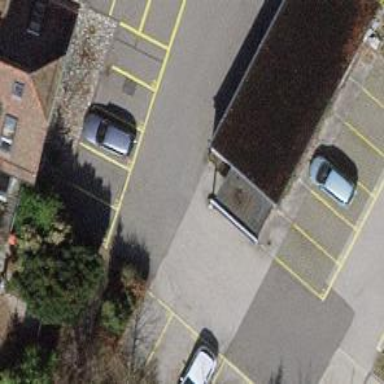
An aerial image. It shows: Road serving as parking aisle.